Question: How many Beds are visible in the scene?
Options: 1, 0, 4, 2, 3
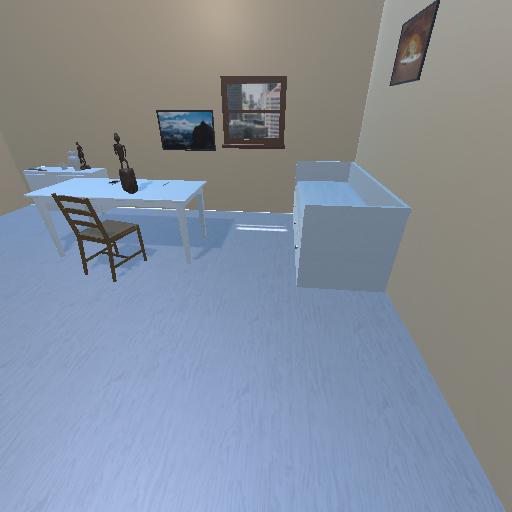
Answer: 1